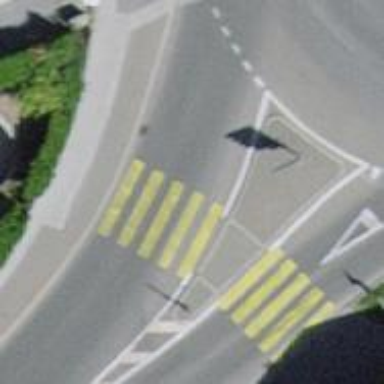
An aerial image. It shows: Uncontrolled zebra crossing with pedestrian island.